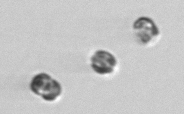
Label: Thalassiosira_sp_aff_mala